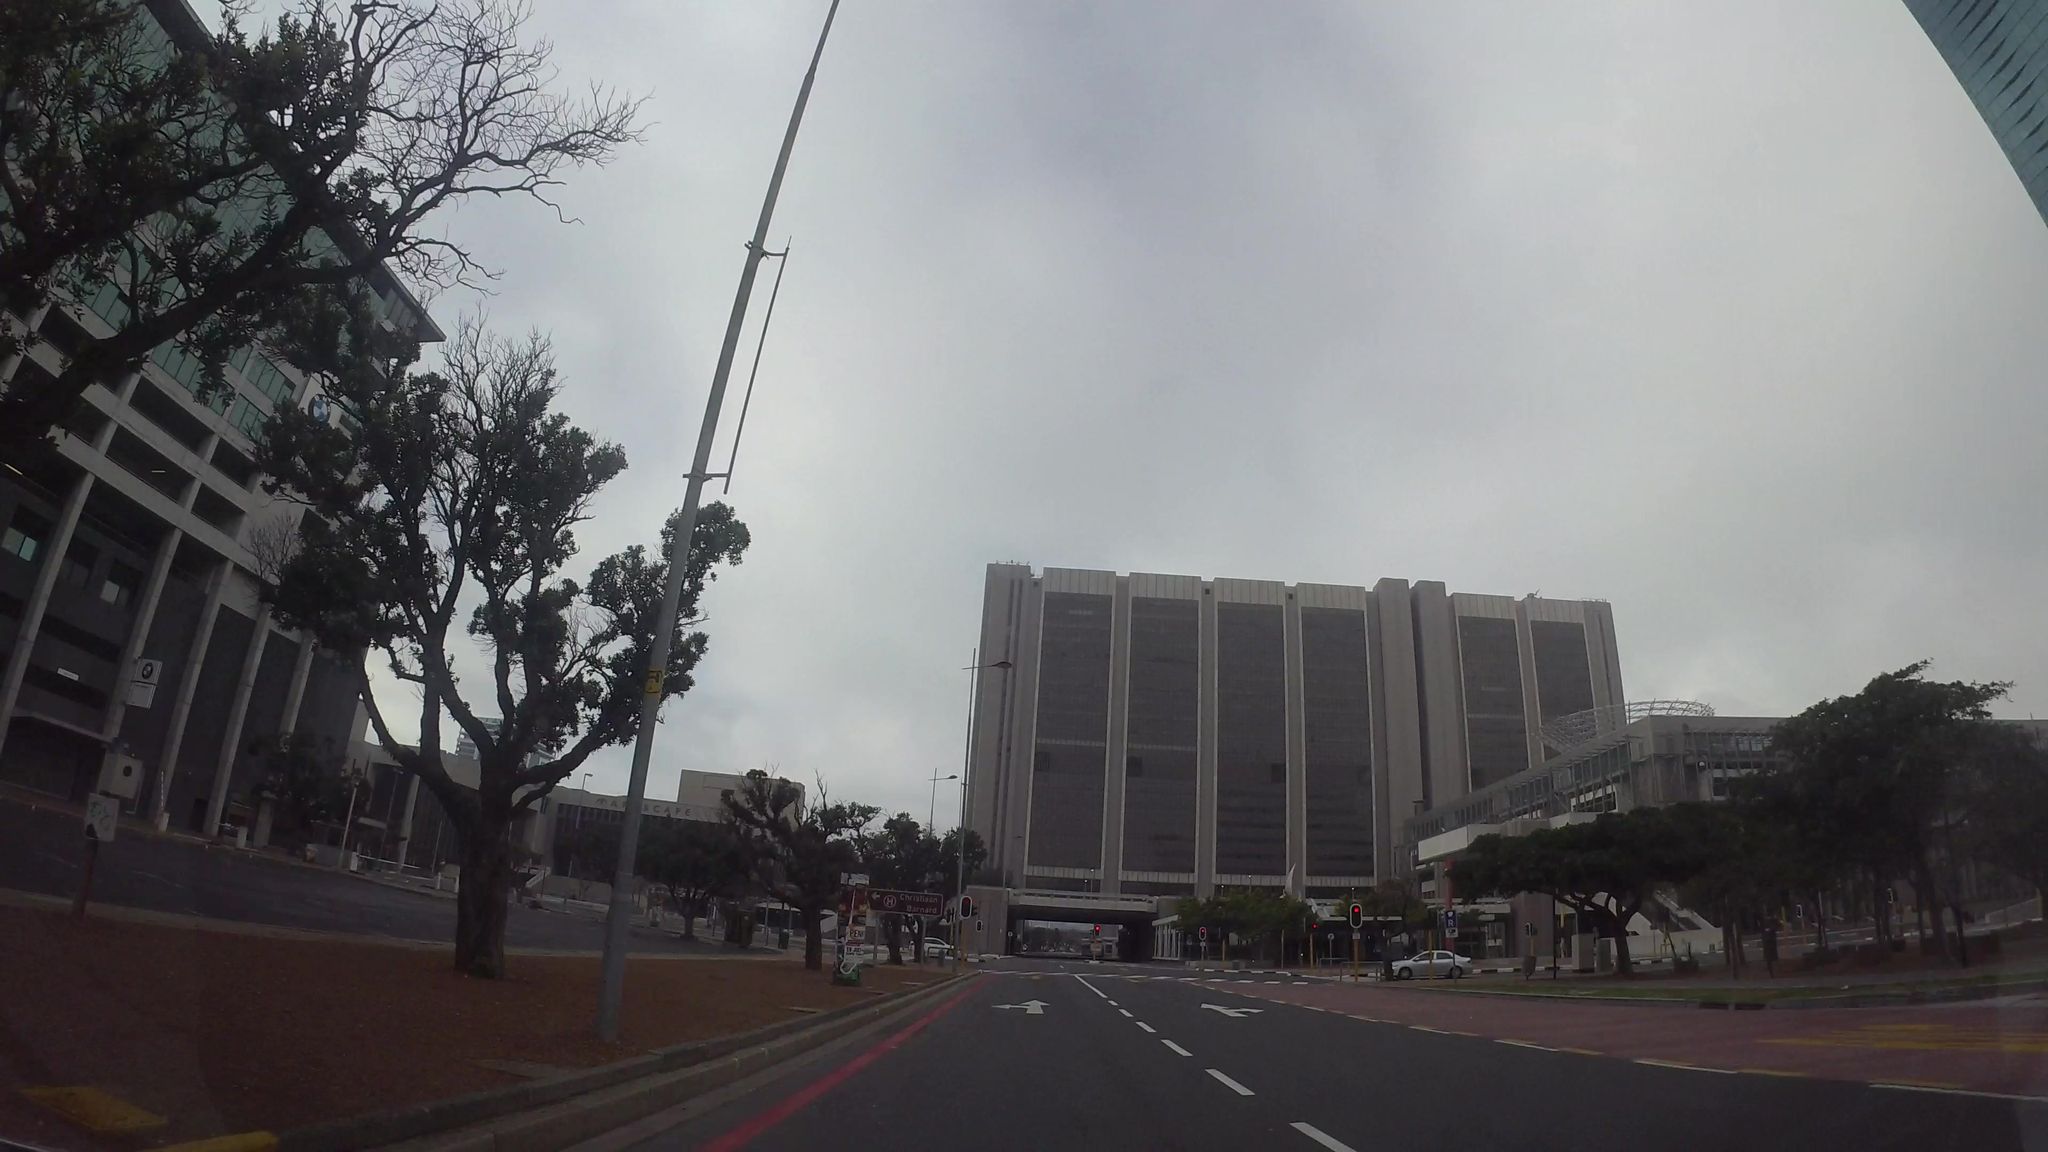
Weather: cloudy
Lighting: day
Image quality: good
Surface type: driving surface
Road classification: tertiary
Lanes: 2
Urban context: urban centre
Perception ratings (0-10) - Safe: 6.54, Lively: 5.25, Beautiful: 2.31, Boring: 5.41, Depressing: 5.27, Wealthy: 5.17